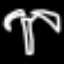
Label: palm tree